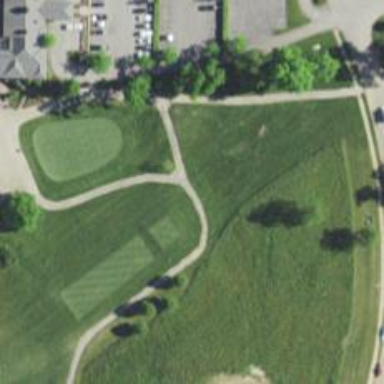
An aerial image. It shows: Path used for both walking and golf.